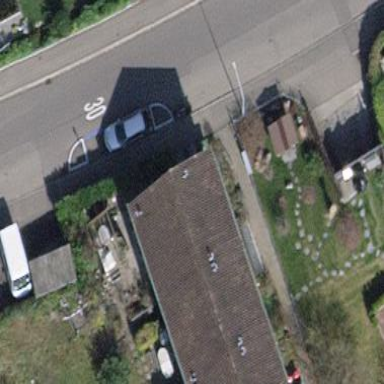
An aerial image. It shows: Gabled house with pitched roof.